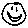
Label: smiley face